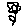
Label: flower